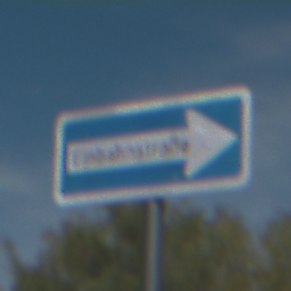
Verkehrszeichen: EinbahnstrasseRechtsweisend
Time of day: Midday
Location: Outdoor (Special)
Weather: PartlyCloudy
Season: NotSpecified
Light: Natural